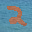
Label: 2